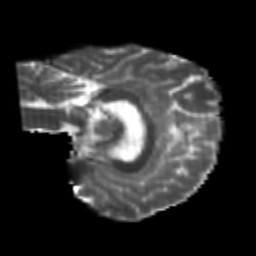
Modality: T2w
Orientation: sagittal
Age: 25
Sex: female
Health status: healthy
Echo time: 0.074 s